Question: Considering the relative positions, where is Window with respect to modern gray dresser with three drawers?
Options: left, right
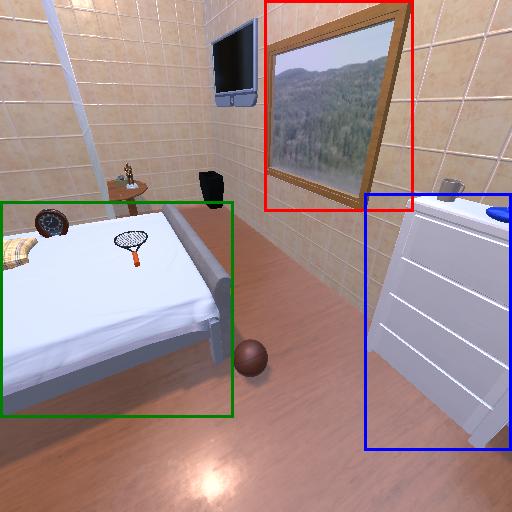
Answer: left